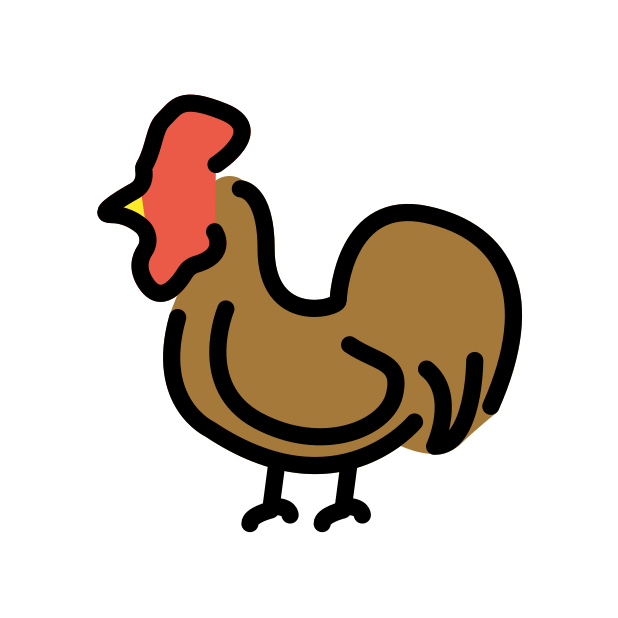
rooster